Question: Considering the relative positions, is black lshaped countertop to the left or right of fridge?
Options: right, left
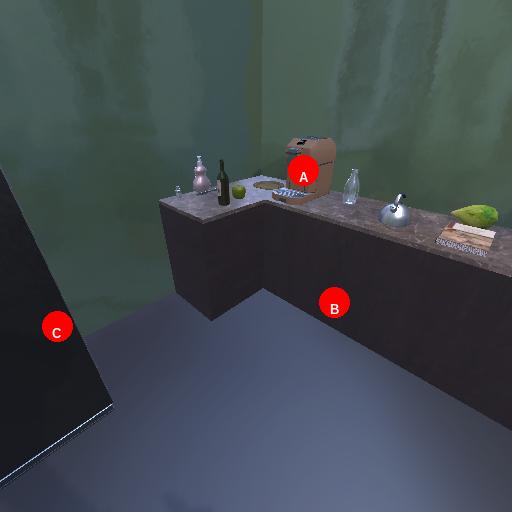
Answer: right